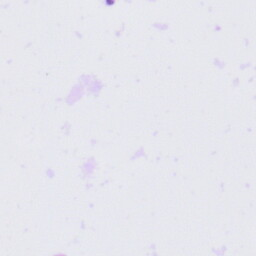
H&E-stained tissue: Tonsil